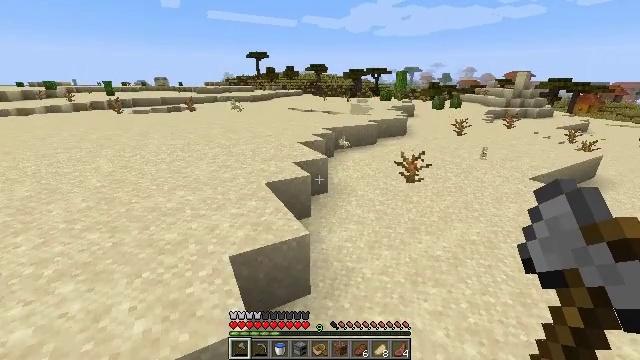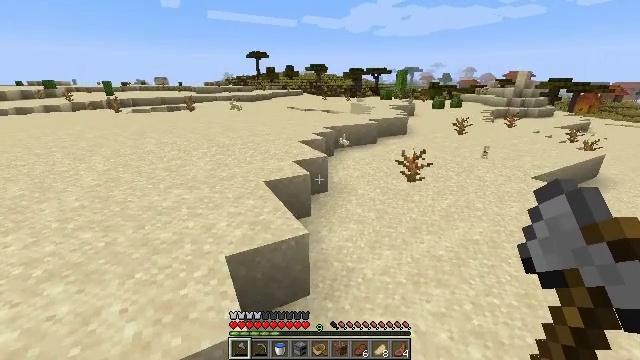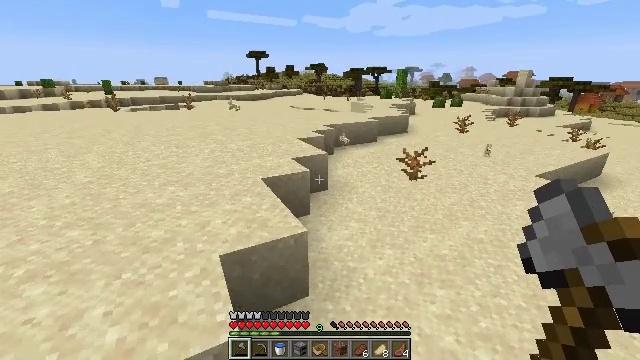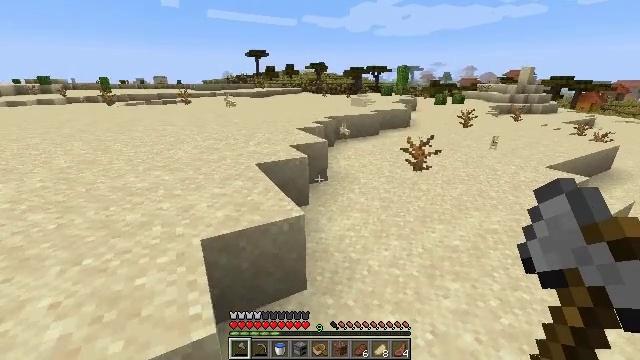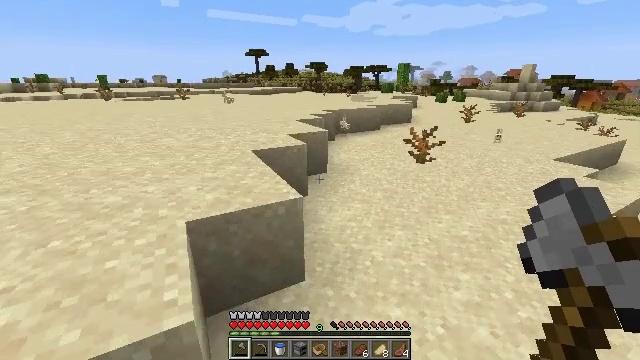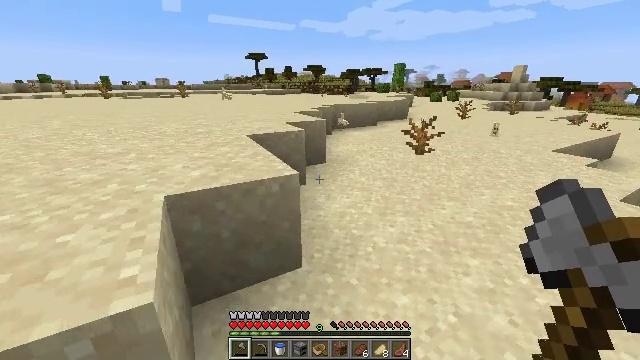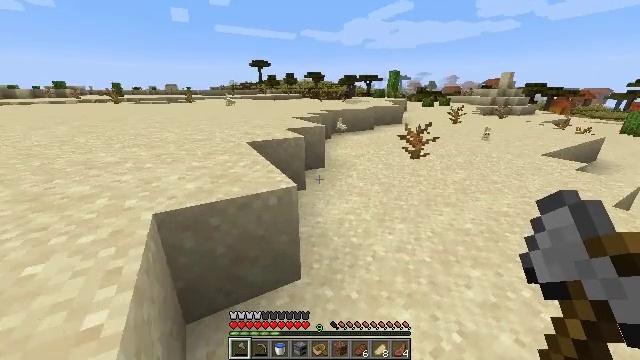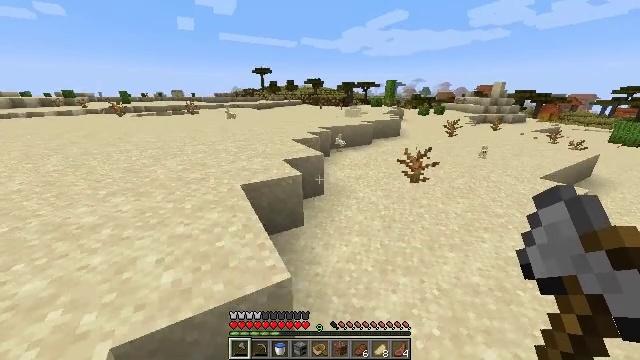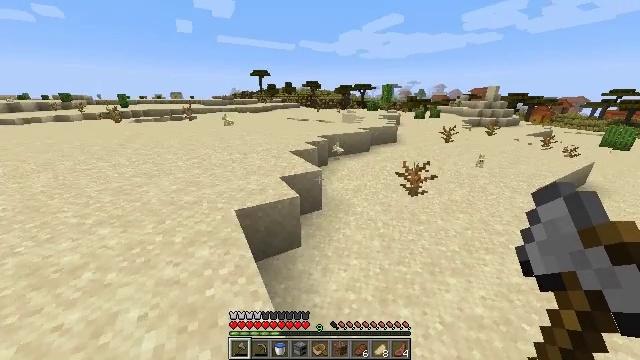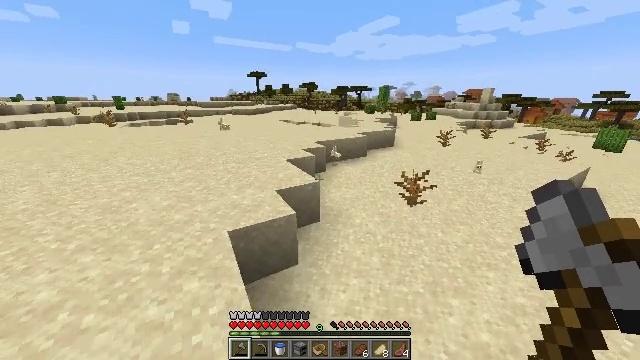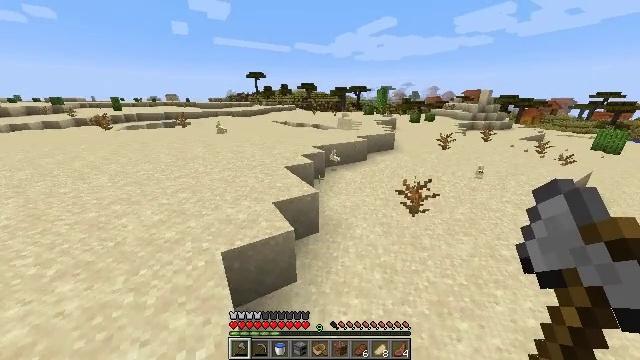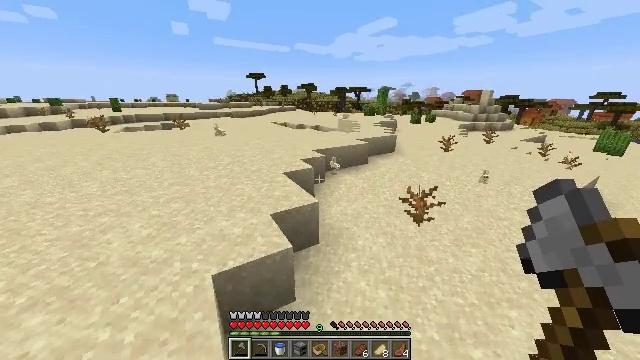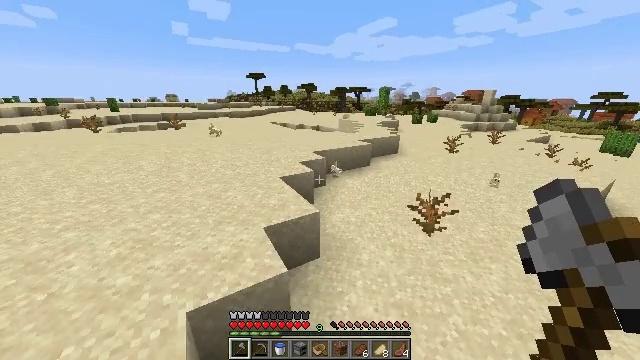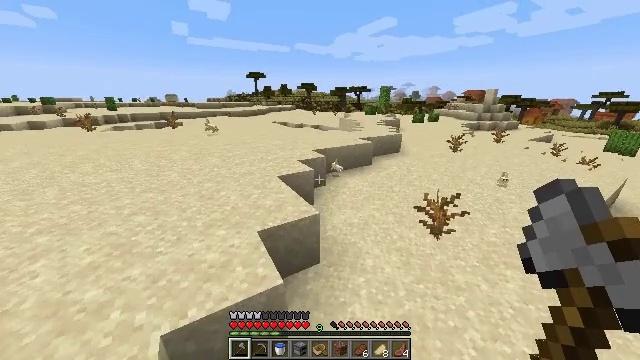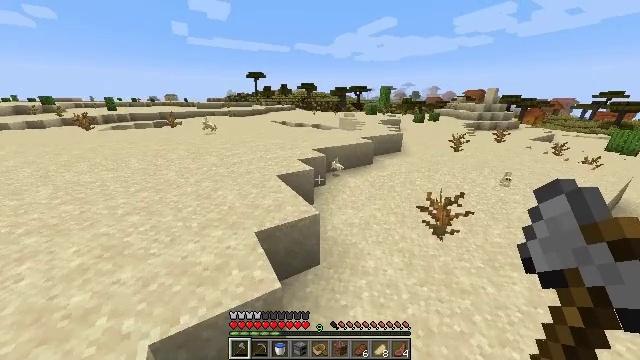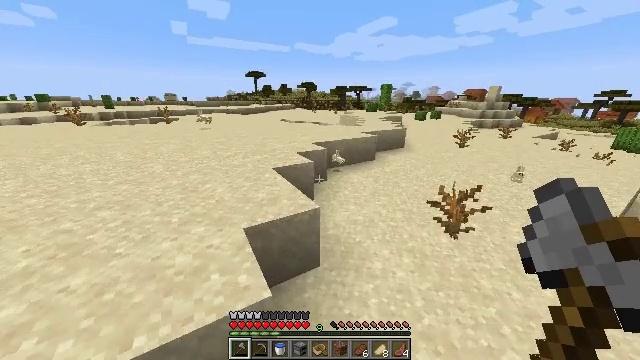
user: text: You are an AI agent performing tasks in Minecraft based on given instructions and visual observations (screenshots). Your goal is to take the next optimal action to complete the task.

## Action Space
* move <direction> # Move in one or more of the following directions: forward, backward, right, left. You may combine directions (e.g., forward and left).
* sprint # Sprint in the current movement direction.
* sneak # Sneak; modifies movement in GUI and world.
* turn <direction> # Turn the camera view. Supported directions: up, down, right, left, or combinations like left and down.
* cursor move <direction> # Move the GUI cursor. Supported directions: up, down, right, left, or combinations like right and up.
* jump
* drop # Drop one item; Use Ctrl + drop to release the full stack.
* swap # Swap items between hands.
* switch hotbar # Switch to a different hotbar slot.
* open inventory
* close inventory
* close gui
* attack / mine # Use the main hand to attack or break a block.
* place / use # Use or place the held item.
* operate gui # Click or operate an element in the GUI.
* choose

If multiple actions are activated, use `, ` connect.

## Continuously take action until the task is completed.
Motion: motion action
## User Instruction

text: Extract blue terracotta from the ground or building.
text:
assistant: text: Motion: move forward, jump
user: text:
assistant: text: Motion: move forward, jump
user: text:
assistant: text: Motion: move forward, jump
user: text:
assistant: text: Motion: move forward, sprint, jump
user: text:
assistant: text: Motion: move forward, sprint, jump
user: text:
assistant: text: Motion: move forward, sprint, jump
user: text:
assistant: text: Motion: move forward, sprint, jump
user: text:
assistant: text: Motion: move forward, sprint, jump
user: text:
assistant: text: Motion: move forward, sprint, jump
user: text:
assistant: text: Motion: move forward, sprint, jump
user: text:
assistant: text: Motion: move forward, sprint, jump
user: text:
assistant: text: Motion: move forward, sprint, jump
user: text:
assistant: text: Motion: move forward, sprint, jump
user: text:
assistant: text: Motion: move forward, sprint, jump
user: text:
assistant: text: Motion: move forward, sprint, jump
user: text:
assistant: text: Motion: move forward, sprint, jump
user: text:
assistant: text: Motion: move forward, sprint, jump
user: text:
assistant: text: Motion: move forward, sprint, jump
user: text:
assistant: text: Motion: move forward, sprint, jump
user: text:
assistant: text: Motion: move forward, sprint, jump
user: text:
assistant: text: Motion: move forward, sprint, jump
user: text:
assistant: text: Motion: move forward, sprint, jump
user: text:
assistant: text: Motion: move forward, sprint, jump
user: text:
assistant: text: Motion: move forward, sprint, jump
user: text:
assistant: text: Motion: move forward, sprint, jump
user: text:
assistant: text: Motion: move forward, sprint, jump
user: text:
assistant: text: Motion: move forward, sprint, jump
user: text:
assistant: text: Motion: move forward, sprint, jump
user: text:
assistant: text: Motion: move forward, sprint, jump
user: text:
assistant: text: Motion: move forward, sprint, jump